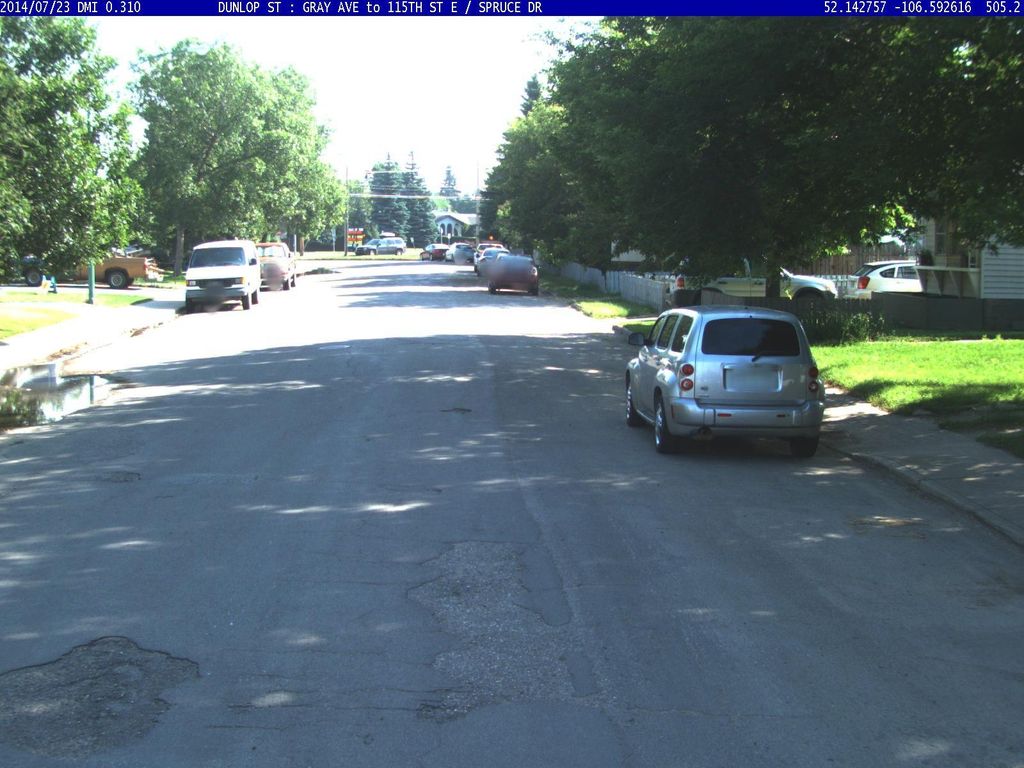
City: saskatoon